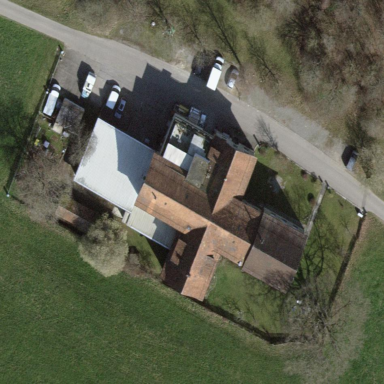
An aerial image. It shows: Farmyard area.